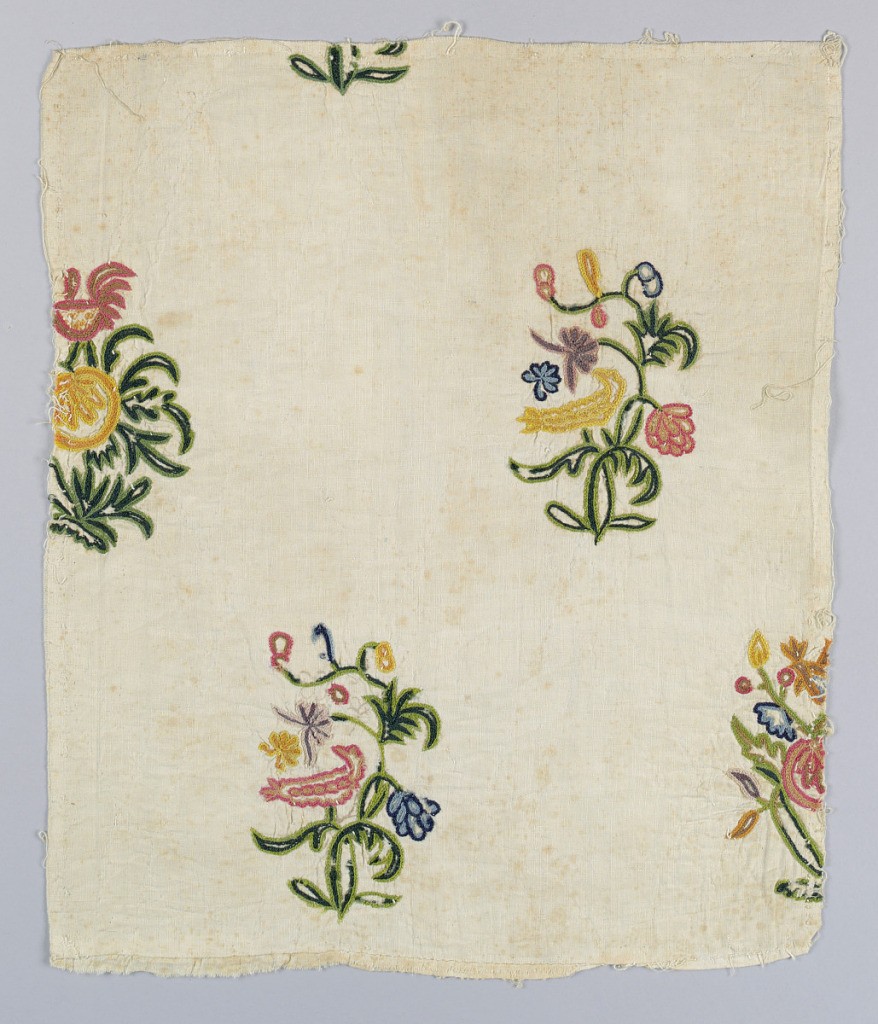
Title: Textile
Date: mid-18th century
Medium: wool on cotton Technique: embroidered in chain stitch on plain weave
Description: Multi-colored crewel embroidery on ivory cotton, spaced alternating rows of two motifs of a bird in a flowering tree.